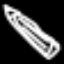
Label: pencil